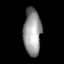
Tissue: lung
Cell type: Epithelial cells
Senescence score: 0.1893
Nuclear area (px): 803
Mean DAPI intensity: 152.217